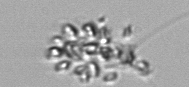
Label: Chaetoceros_didymus_TAG_external_flagellate